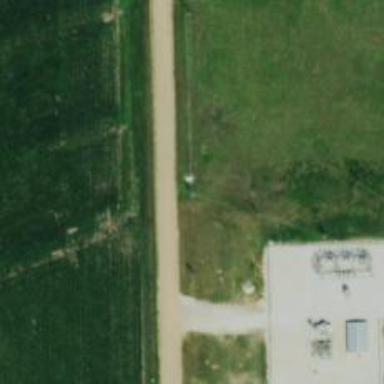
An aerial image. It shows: Power pole.